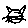
Label: cat